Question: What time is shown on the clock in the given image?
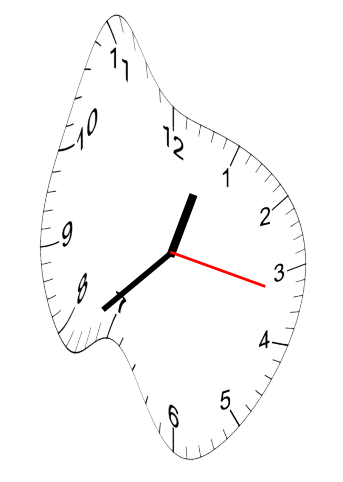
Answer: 12:38:17